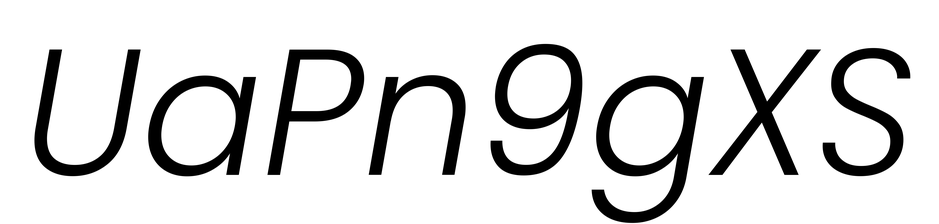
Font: Poppins-LightItalic